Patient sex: M
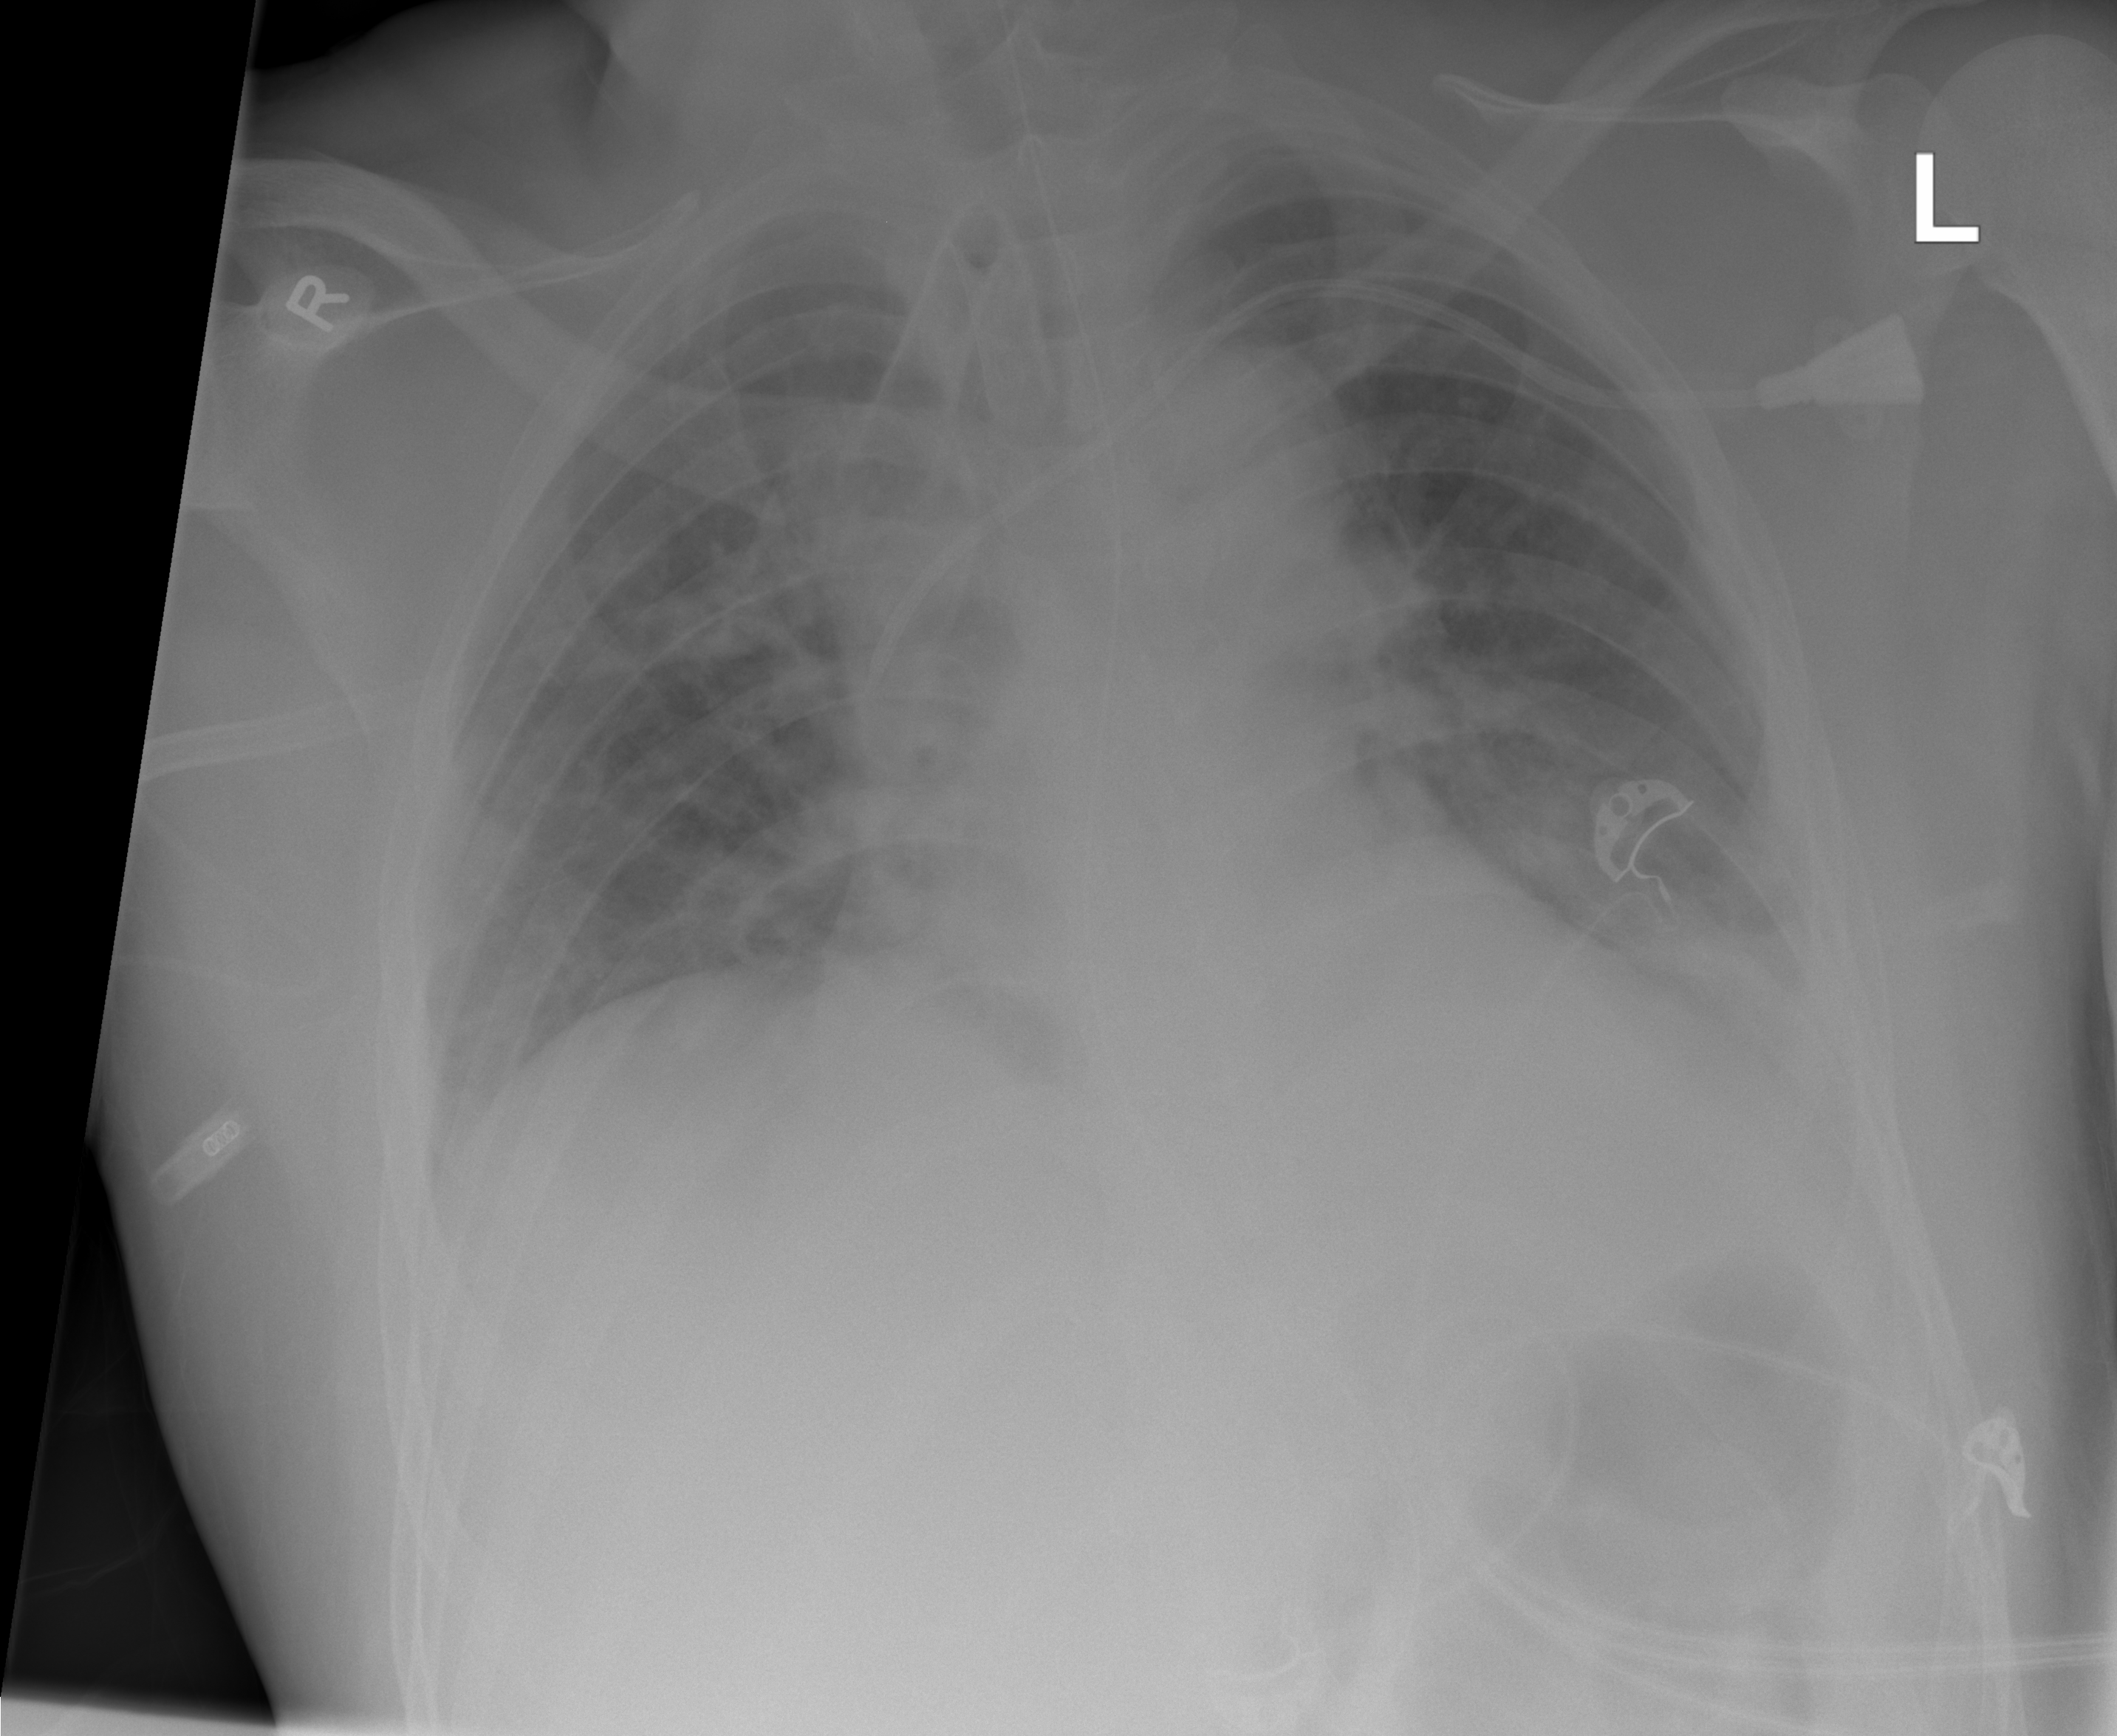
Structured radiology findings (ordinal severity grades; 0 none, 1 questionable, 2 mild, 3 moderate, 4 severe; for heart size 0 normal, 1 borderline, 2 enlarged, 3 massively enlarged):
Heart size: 0
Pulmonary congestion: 2
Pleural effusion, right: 0
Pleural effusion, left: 2
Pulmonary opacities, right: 0
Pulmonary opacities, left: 0
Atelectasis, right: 0
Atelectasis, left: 1